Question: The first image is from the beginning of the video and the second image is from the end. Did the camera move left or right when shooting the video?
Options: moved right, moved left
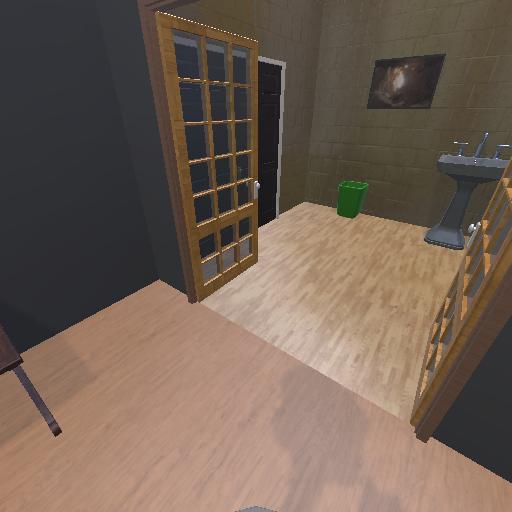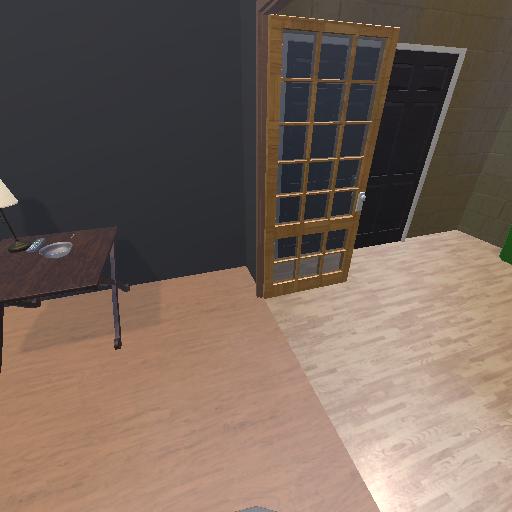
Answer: moved right